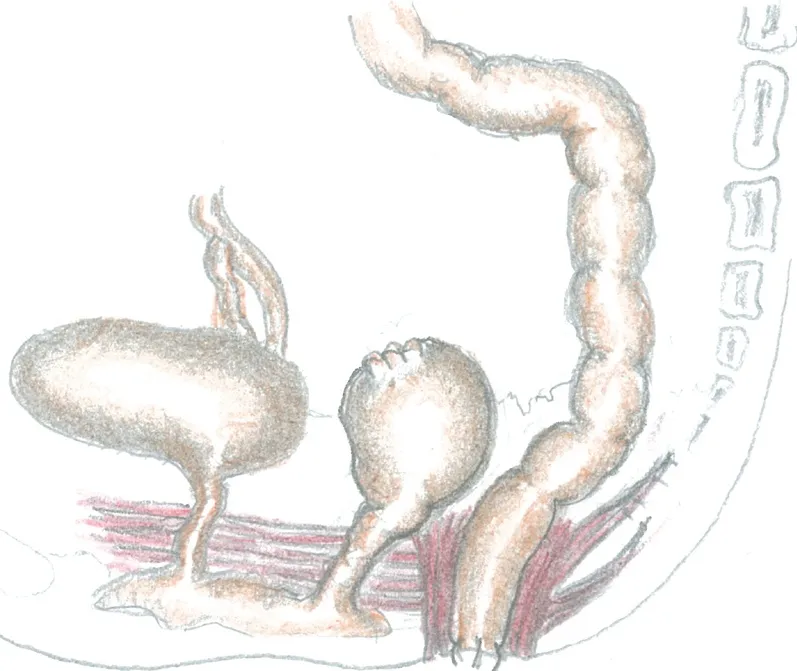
The sigmoid colon is passed through the dilated tunnel of the sphincter complex and a neoanus is created.
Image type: radiology (ct)